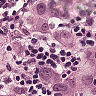
Metastatic tissue present: yes